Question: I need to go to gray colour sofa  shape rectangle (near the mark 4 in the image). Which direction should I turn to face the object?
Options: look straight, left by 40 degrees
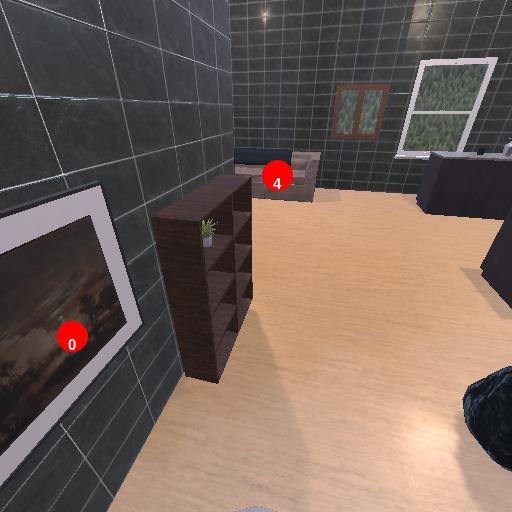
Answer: look straight